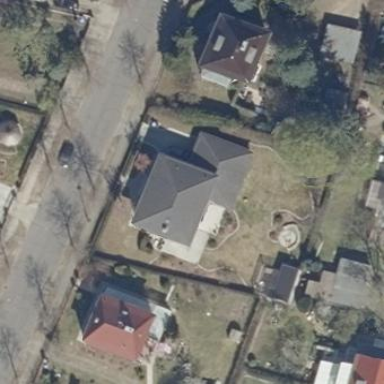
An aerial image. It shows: Simple and straightforward house.